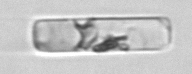
Label: Guinardia_delicatula